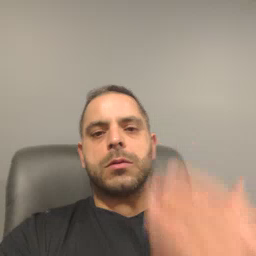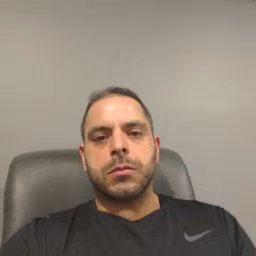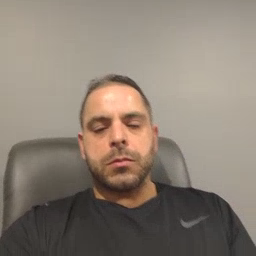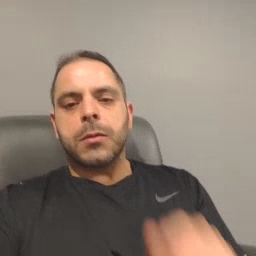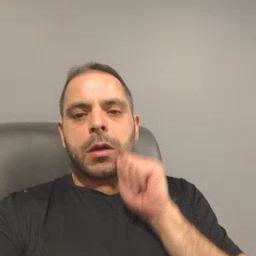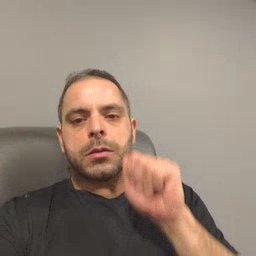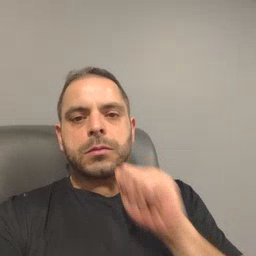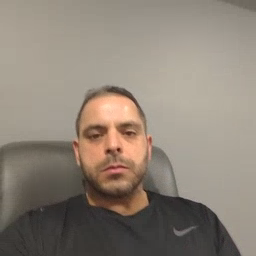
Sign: aunt